Question: Count the number of objects in the diagram.
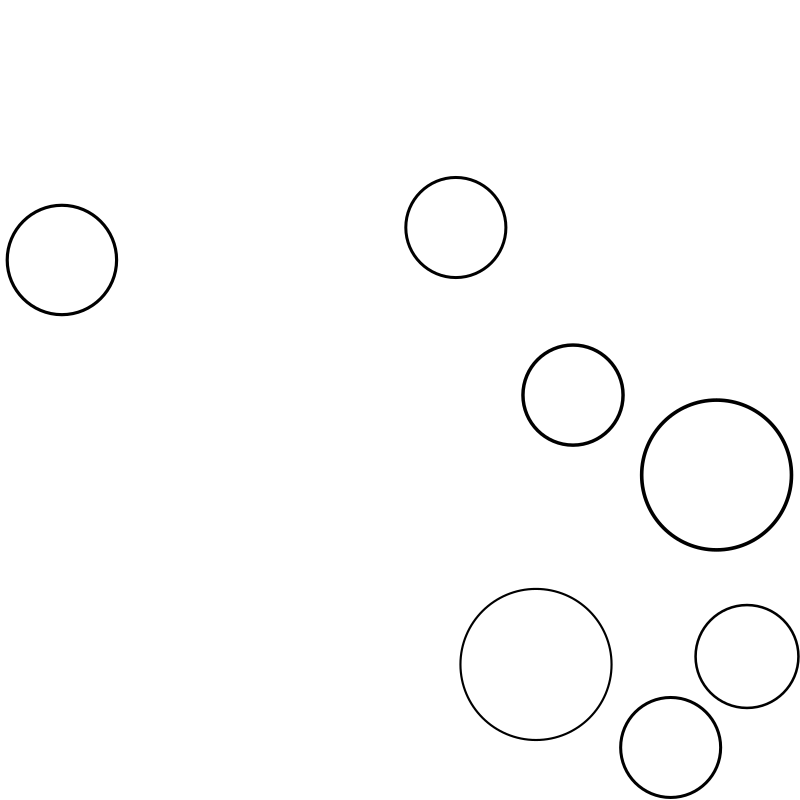
Answer: 7